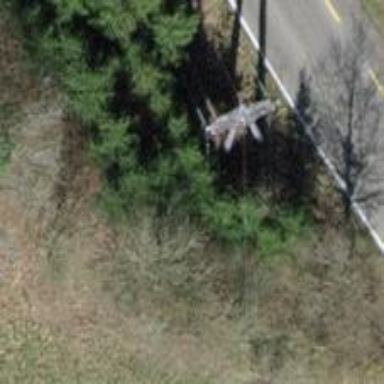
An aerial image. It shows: Power pole.